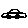
Label: car